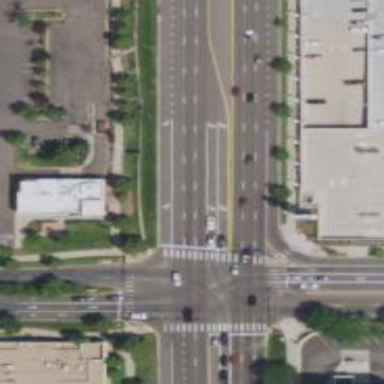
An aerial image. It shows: Marked crossing with zebra markings.